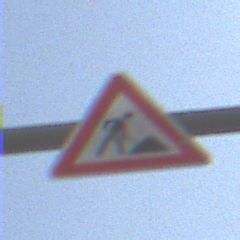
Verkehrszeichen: Arbeitsstelle
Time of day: Midday
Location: Outdoor (RoadRail)
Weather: PartlyCloudy
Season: NotSpecified
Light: Natural